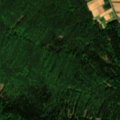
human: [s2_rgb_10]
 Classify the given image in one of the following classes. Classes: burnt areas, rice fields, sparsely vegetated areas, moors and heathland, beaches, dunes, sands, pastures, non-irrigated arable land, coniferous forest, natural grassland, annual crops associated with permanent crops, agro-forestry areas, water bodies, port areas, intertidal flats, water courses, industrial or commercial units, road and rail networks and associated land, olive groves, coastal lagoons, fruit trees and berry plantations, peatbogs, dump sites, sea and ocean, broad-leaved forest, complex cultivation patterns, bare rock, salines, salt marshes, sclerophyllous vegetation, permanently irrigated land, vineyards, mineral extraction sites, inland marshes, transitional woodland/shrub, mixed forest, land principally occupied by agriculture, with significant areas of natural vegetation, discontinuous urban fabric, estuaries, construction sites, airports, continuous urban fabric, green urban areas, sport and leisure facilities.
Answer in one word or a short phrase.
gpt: non-irrigated arable land, broad-leaved forest, mixed forest